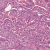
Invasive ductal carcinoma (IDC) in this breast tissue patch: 1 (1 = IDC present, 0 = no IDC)